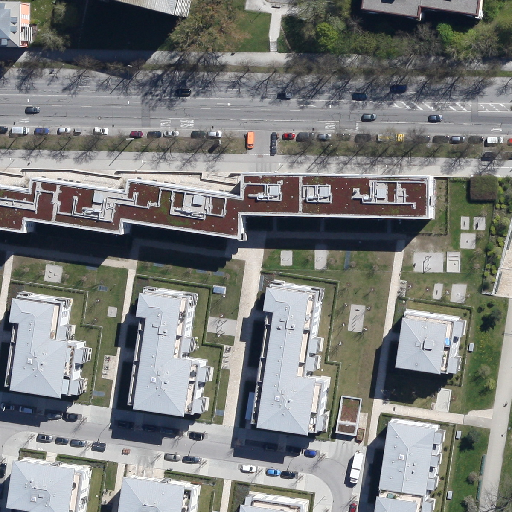
Referring expression: car in the parking area